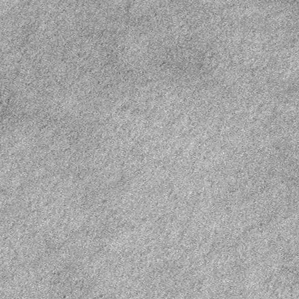
Label: frost